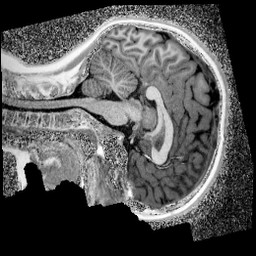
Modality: UNIT1_denoised
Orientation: sagittal
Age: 12
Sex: male
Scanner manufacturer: siemens
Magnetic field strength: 3 T
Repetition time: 4 s
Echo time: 0.00299 s